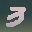
Label: 3